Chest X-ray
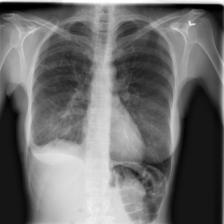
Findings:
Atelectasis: negative
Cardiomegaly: negative
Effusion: negative
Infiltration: negative
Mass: negative
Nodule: negative
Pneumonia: negative
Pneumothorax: negative
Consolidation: negative
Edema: negative
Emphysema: negative
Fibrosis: negative
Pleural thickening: negative
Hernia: negative